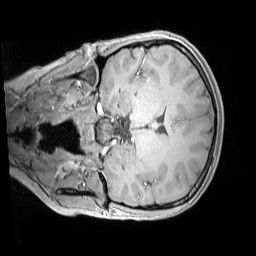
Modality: MP2RAGE
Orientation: coronal
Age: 10
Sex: female
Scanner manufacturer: siemens
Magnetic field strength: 3 T
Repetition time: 4 s
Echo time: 0.00303 s